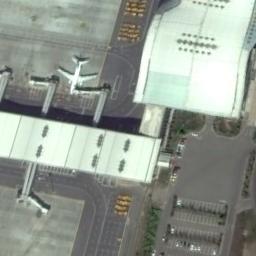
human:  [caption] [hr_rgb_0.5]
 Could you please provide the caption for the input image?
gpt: There is an airplane between the two large buildings .